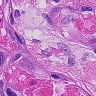
Metastatic tissue present: yes